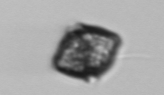
Label: Kryptoperidinium_triquetrum